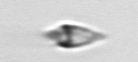
Label: Oxytoxum